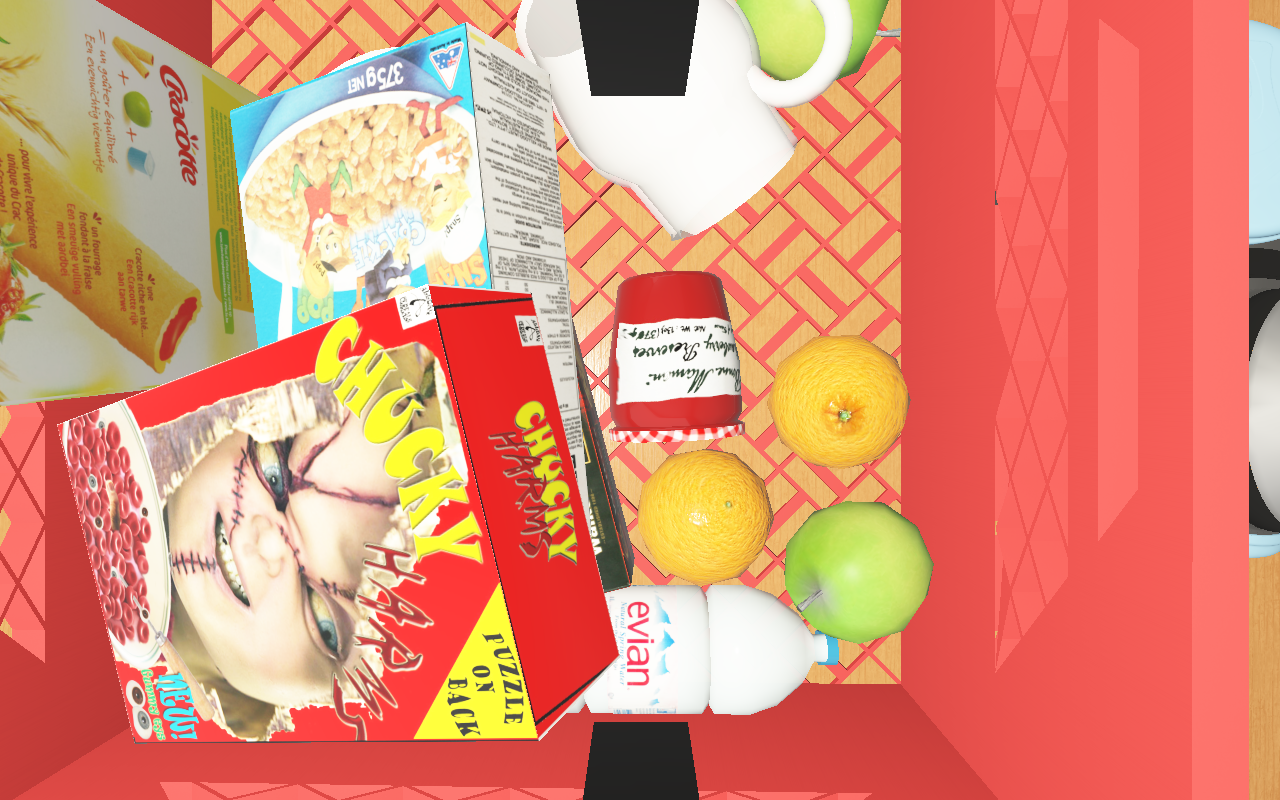
Objects in the scene:
apple
apple
orange
cereal box
cereal box
biscuit box